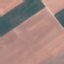
Land use / land cover class: AnnualCrop